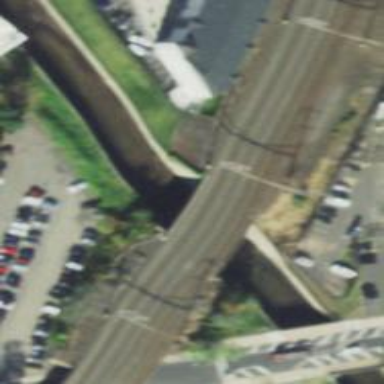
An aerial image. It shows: Railway bridge with electrified contact lines.